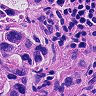
Metastatic tissue present: yes